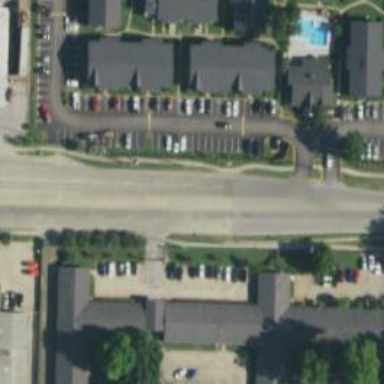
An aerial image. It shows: Tertiary road with separate sidewalk.